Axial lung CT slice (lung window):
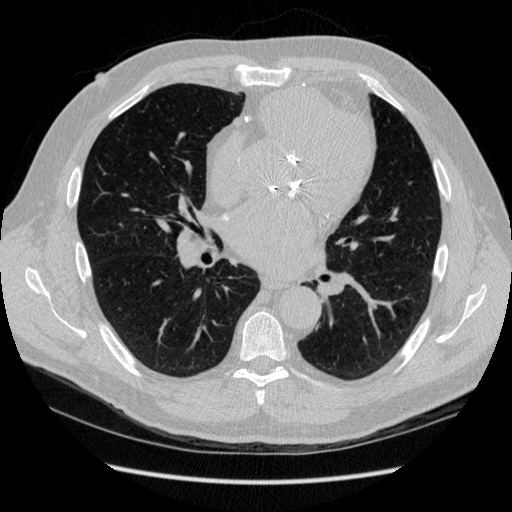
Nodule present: no